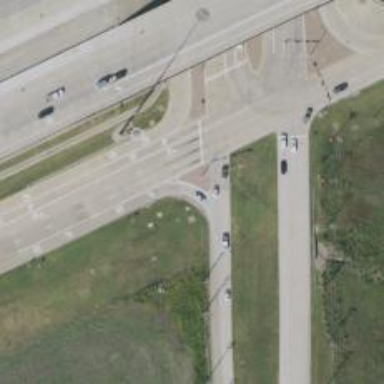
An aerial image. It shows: Secondary link road.